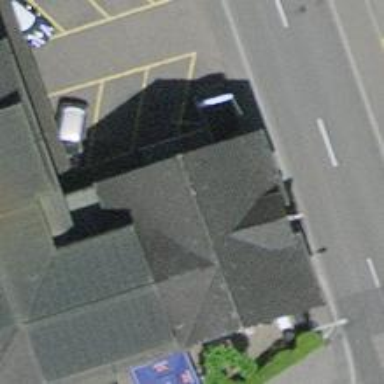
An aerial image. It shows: Bar.